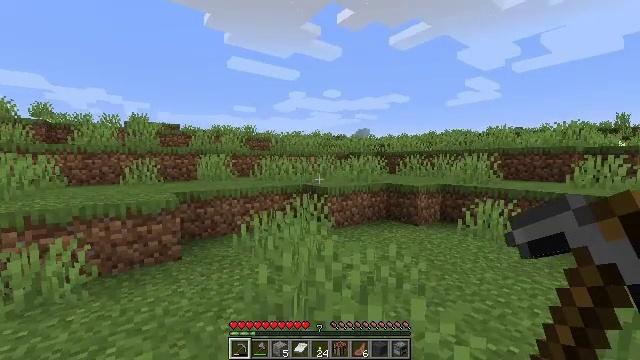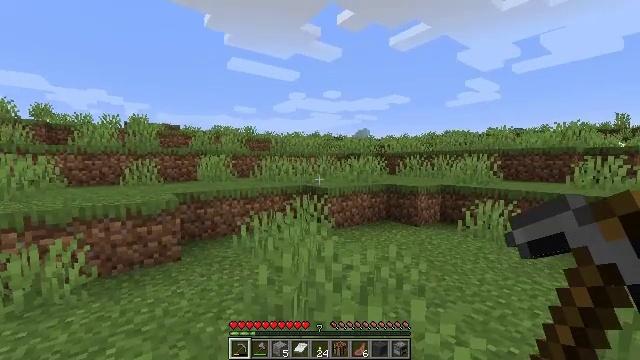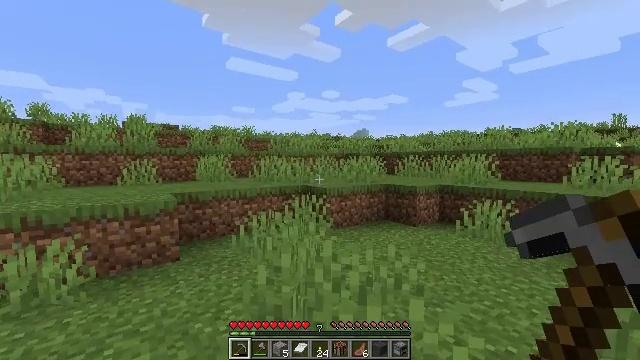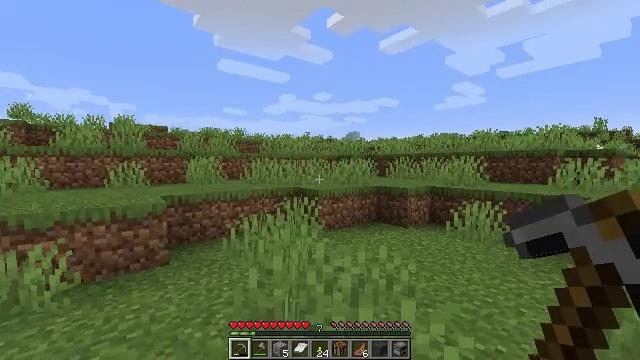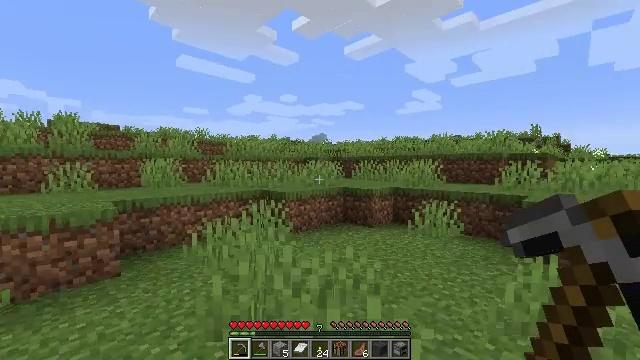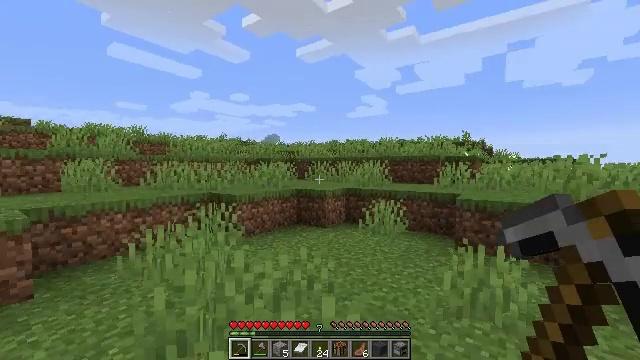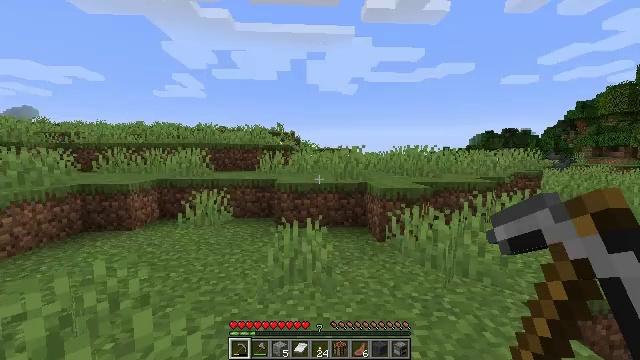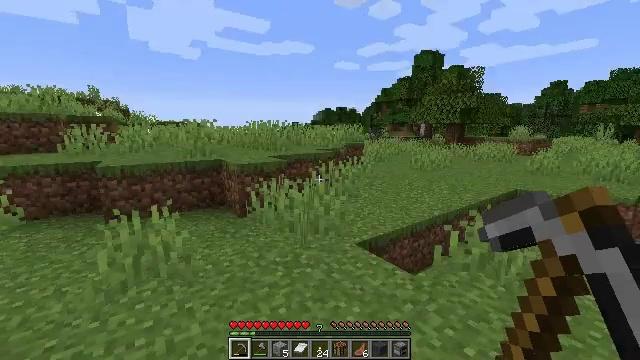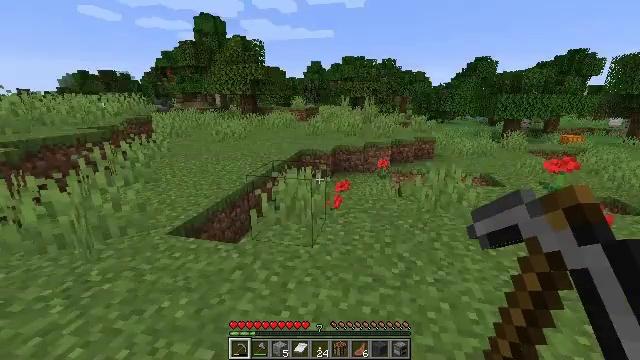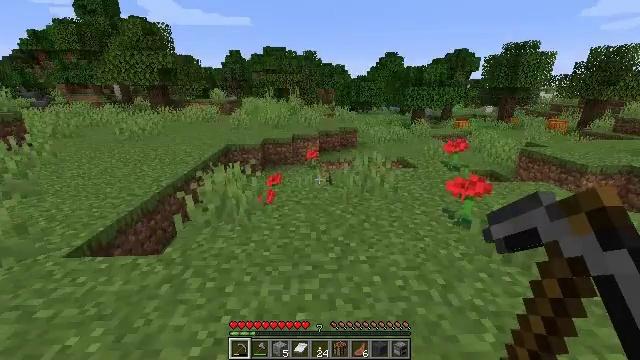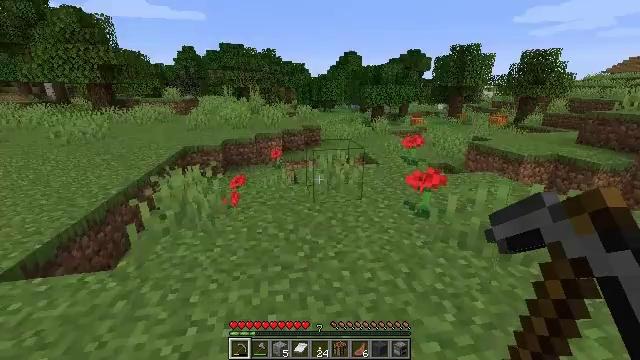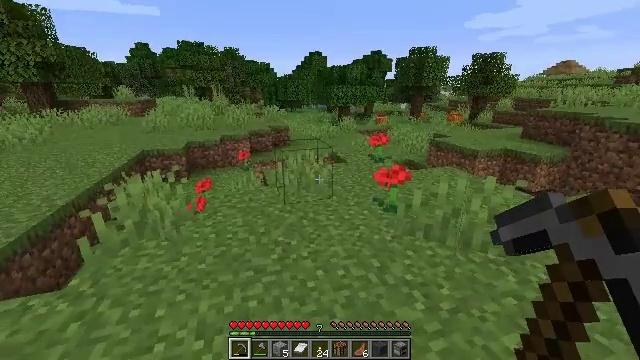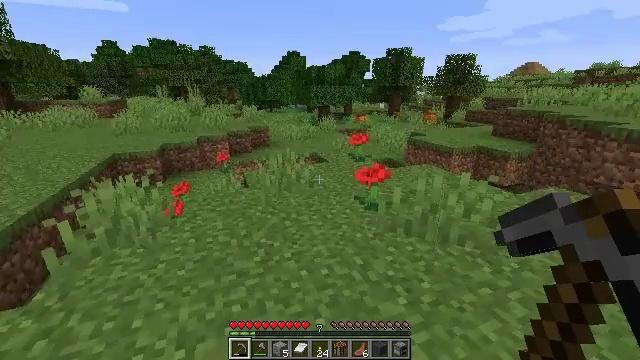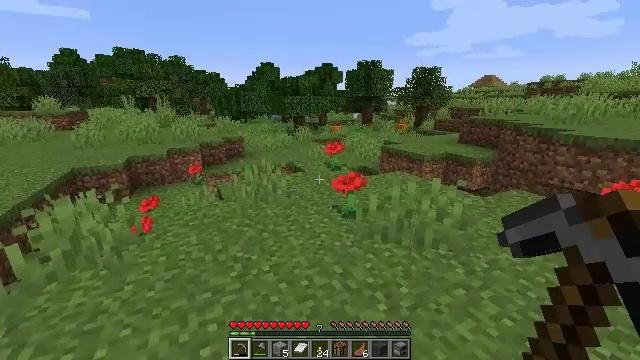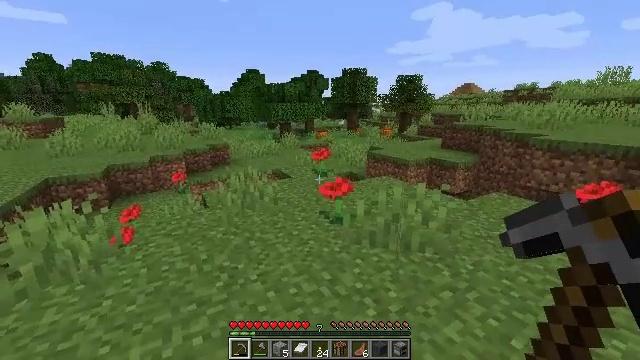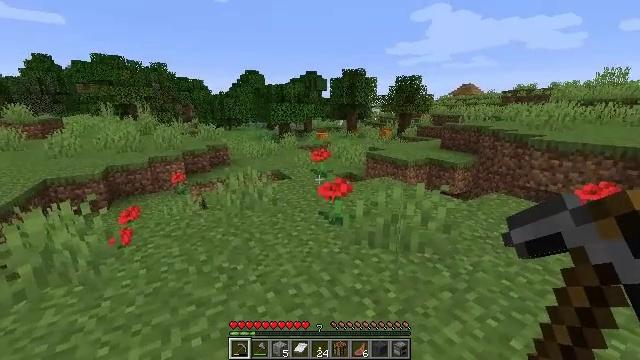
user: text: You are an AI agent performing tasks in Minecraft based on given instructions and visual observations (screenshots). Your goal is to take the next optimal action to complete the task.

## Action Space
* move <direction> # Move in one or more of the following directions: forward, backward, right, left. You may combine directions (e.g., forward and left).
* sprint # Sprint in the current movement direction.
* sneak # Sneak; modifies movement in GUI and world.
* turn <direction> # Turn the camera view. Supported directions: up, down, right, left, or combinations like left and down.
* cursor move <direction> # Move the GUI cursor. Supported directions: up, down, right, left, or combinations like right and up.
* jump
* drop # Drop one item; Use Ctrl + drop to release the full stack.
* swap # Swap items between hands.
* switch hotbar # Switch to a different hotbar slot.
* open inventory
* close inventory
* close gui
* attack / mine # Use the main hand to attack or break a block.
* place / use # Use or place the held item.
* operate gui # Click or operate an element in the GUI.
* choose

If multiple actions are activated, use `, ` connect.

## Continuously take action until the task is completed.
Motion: motion action
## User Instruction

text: Harvest a pumpkin from the field.
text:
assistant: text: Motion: no_op
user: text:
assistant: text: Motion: no_op
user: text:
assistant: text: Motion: turn right
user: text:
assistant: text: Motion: turn right
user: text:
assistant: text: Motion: turn right
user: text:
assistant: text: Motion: turn right and down
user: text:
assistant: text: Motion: turn right and down
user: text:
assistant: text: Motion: turn right and down
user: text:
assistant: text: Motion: turn right and down
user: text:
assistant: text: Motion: turn right
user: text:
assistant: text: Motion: turn right
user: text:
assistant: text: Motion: turn right
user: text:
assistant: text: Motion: turn right and up
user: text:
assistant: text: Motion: turn right and up
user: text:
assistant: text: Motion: no_op
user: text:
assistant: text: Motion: no_op
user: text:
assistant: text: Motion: no_op
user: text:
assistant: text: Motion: no_op
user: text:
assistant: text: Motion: no_op
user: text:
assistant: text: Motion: no_op
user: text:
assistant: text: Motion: turn down
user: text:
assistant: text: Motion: no_op
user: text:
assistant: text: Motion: no_op
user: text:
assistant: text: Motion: move forward
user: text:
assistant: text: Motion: move forward
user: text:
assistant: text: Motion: move forward
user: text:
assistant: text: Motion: move forward
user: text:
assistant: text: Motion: move forward
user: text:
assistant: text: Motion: move forward
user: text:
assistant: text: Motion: move forward